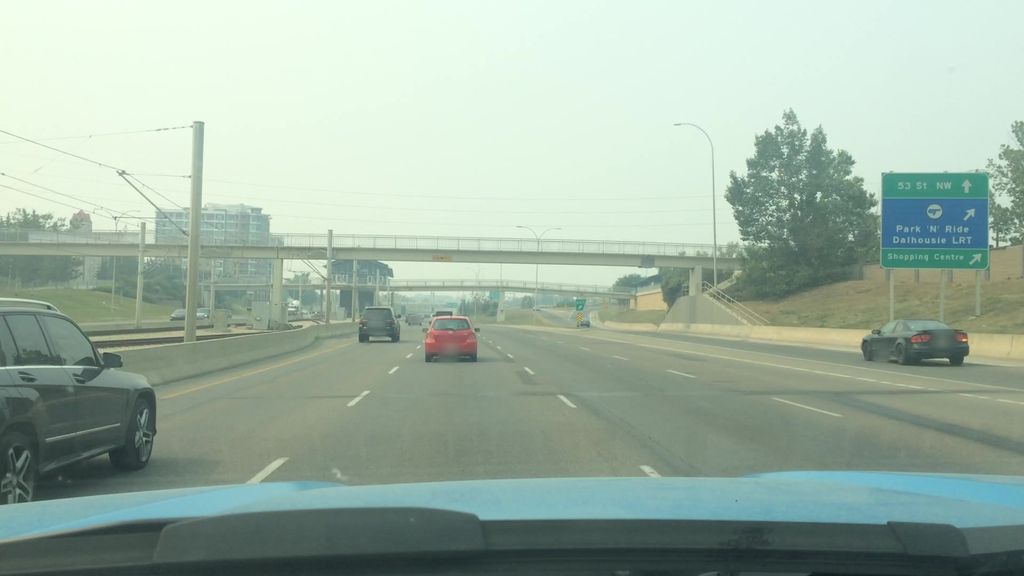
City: calgary